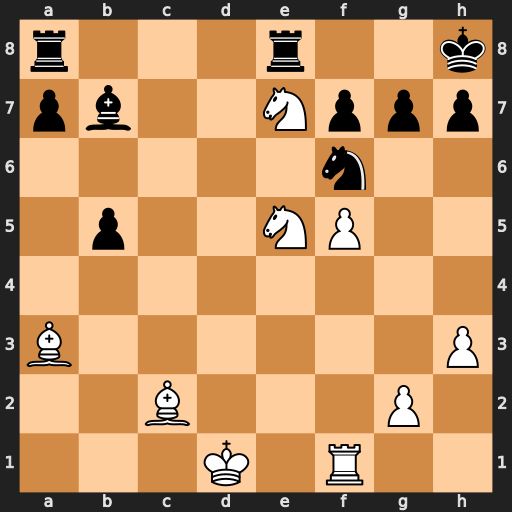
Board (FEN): r3r2k/pb2Nppp/5n2/1p2NP2/8/B6P/2B3P1/3K1R2
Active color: w
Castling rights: -
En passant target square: -
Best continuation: Nxf7#